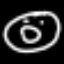
Label: donut